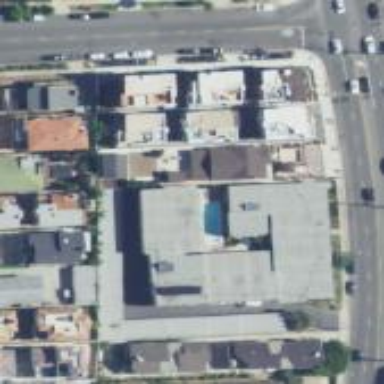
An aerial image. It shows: Image showing building with apartments.